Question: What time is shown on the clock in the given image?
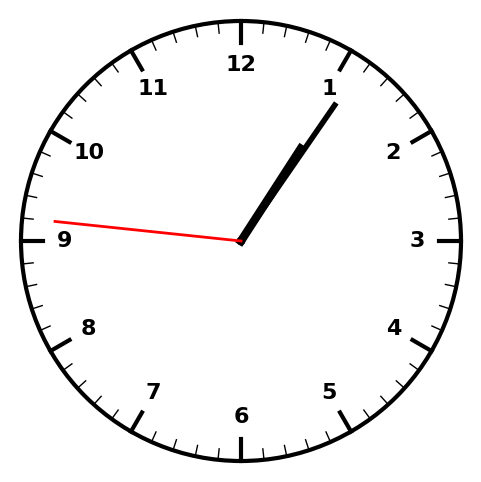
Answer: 01:05:46